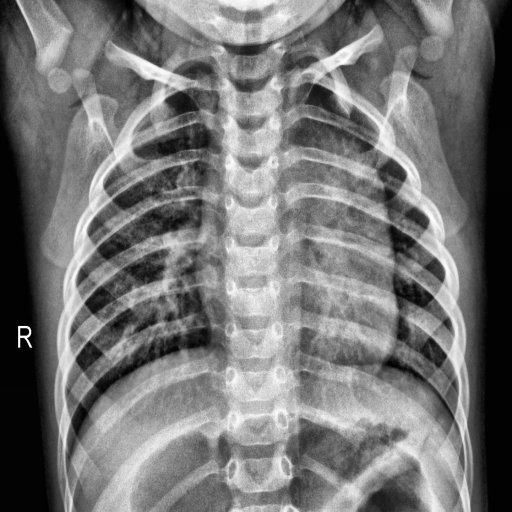
Finding: NORMAL